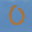
Label: 0